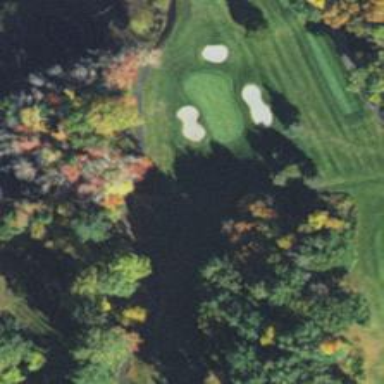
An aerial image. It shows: Path for both road and golf.